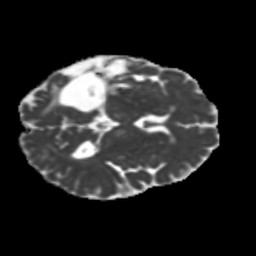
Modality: MD
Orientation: axial
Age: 58
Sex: female
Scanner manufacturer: siemens
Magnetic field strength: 3 T
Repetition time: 5.25 s
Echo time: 0.08 s